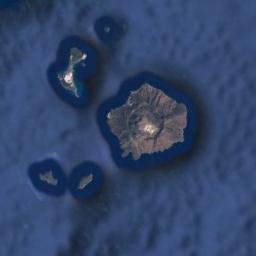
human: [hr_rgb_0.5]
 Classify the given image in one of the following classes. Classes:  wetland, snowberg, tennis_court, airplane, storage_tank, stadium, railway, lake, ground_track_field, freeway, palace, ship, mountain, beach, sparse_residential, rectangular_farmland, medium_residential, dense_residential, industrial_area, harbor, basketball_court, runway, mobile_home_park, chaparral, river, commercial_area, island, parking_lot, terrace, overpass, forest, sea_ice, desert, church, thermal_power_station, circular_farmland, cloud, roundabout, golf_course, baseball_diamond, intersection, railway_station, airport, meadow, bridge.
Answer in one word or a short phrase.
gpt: island